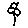
Label: flower